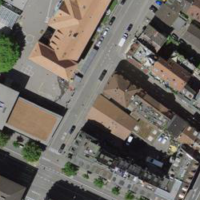
EUNIS habitat code: 54
Species observed at this site:
Hedera helix